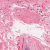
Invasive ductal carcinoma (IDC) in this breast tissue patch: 0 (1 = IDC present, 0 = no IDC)